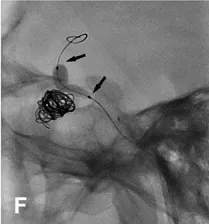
(F) Balloon inflation (black arrows) was accomplished with the saline/contrast mixture.
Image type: radiology (x_ray)